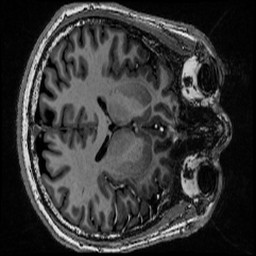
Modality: MP2RAGE
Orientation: axial
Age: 44
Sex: male
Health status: healthy